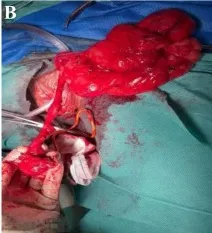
(B) Preserve the spermatic cord and testicles.
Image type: medical_photograph (other_medical_photograph)